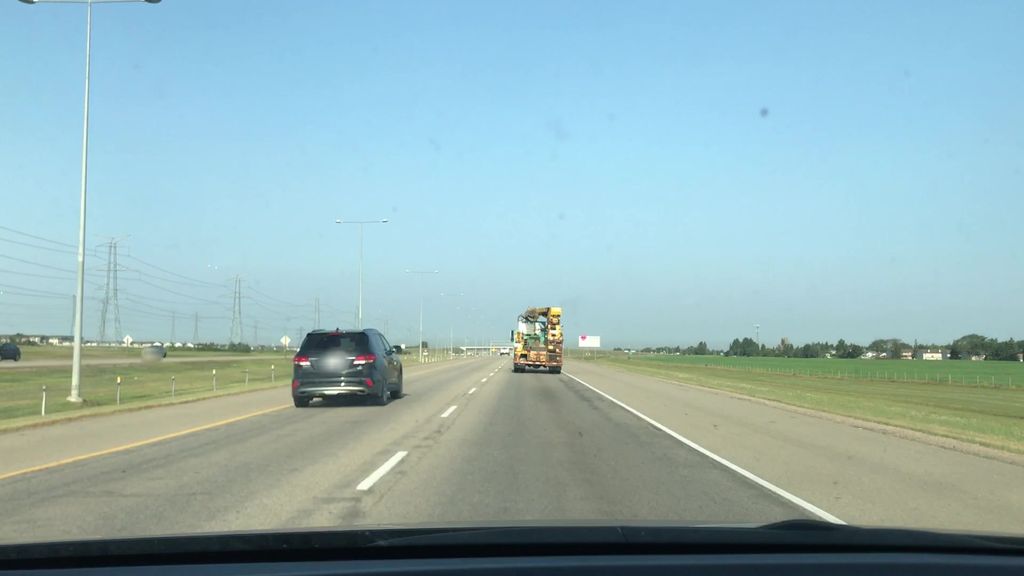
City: edmonton